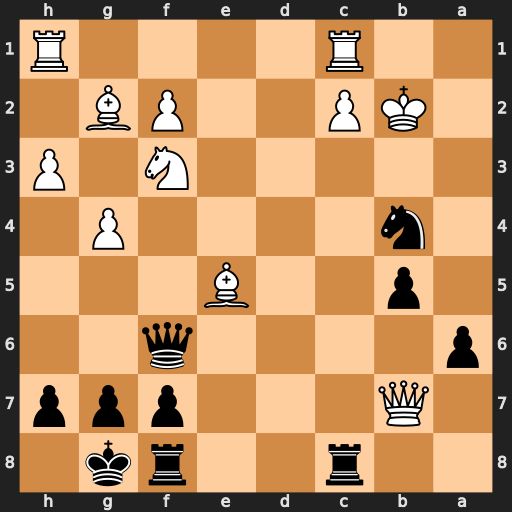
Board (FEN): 2r2rk1/1Q3ppp/p4q2/1p2B3/1n4P1/5N1P/1KP2PB1/2R4R
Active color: b
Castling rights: -
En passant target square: -
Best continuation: Qe6 c4 Rxc4 Rxc4 Qxc4 Nd4 Nd3+